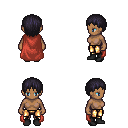
a pixel art fantasy rpg character, female body template, human, dark skin, maroon cape, gold greaves, raven plain hairstyle, black shoes, four views (front, back, left, right), 2x2 character sprite sheet, small pixel art, hard edges, no anti-aliasing